Question: I have been searching for a good DOM object diagram to be used by javascript.
I know that a search for 'javascript DOM object diagram' gives a lot of them, like this one that seems very clear:

Any of you have one that shows a more complete relationship between DOM and javascript?
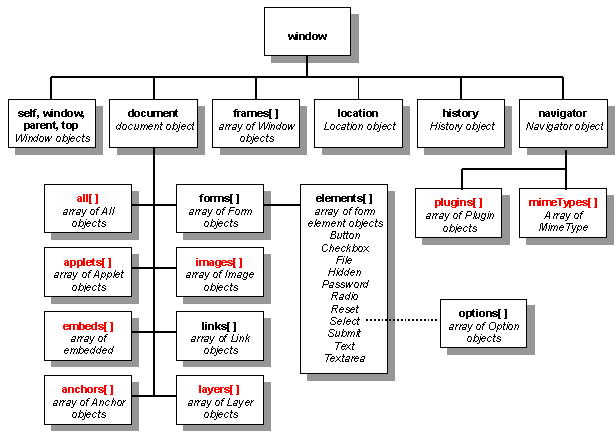
Answer: Given a very small portion of a DOM tree:
'''
<html>
|
+-- <head>
| |
| +...
|
+-- #text
|
+-- <body>
|
+...
'''
Even if you leave only properties (no methods) and only those properties that point to 'Node's (no attributes, styles, no text or number properties), exclude HTML-specific APIs (such as those on your diagram) and omit some properties, you'll still get a complicated diagram (excuse my poor graphviz skills):

(here boxes are objects, labeled after their most derived DOM interface name, edges are labeled after properties).
It might be interesting to produce several "cheat sheets" for different categories of DOM APIs, but you could elaborate more on why and in what situations would the diagram you're talking about be useful.
Myself, I find the <URL> for jQuery enough.
---
P.S. the source for the graphviz diagram in case someone needs it:
'''
digraph { //rankdir=LR;
// size="30,10";
node [shape="rect"];
Window -> Document [label="document"];
Document -> Window [label="defaultView"];
Document -> "Element (<html>)" [label="documentElement"];
"Element (<html>)" -> Document [label="ownerDocument"];
html [label="Element (<html>)"];
head [label="Element (<head>)"];
textBetweenHeadBody [label="Text"];
body [label="Element (<body>)"];
html -> head [label="firstChild,
childNodes[0]
children[0]"];
head -> html [label="parentNode" color=grey fontcolor=grey];
html -> textBetweenHeadBody [label="childNodes[1]"];
html -> body [label="lastChild
childNodes[2]
children[1]"];
body -> html [label="parentNode" color=grey fontcolor=grey];
head -> textBetweenHeadBody [label="nextSibling"];
textBetweenHeadBody -> head [label="previousSibling"];
textBetweenHeadBody -> body [label="nextSibling"];
body -> textBetweenHeadBody [label="previousSibling"];
head -> body [label="nextElementSibling
previousElementSibling" fontcolor="blue" color="blue" dir=both];
//body -> head [label=""];
{rank=same; head textBetweenHeadBody body}
}
'''